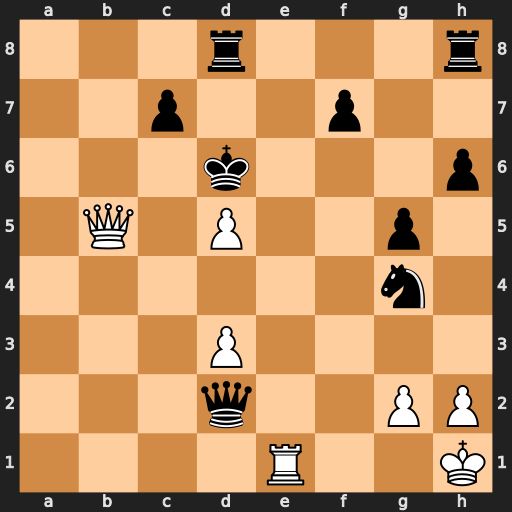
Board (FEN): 3r3r/2p2p2/3k3p/1Q1P2p1/6n1/3P4/3q2PP/4R2K
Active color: w
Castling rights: -
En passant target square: -
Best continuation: Qc6#